Question: It is required to place a number of queens so that there is a queen in each row and column. Find the number of different placements of queens that satisfy the constraint that queens cannot attack each other. At the same time, the newly placed queen cannot be eaten by the existing knight, but there is no need to consider whether the knight will be attacked by the queen.
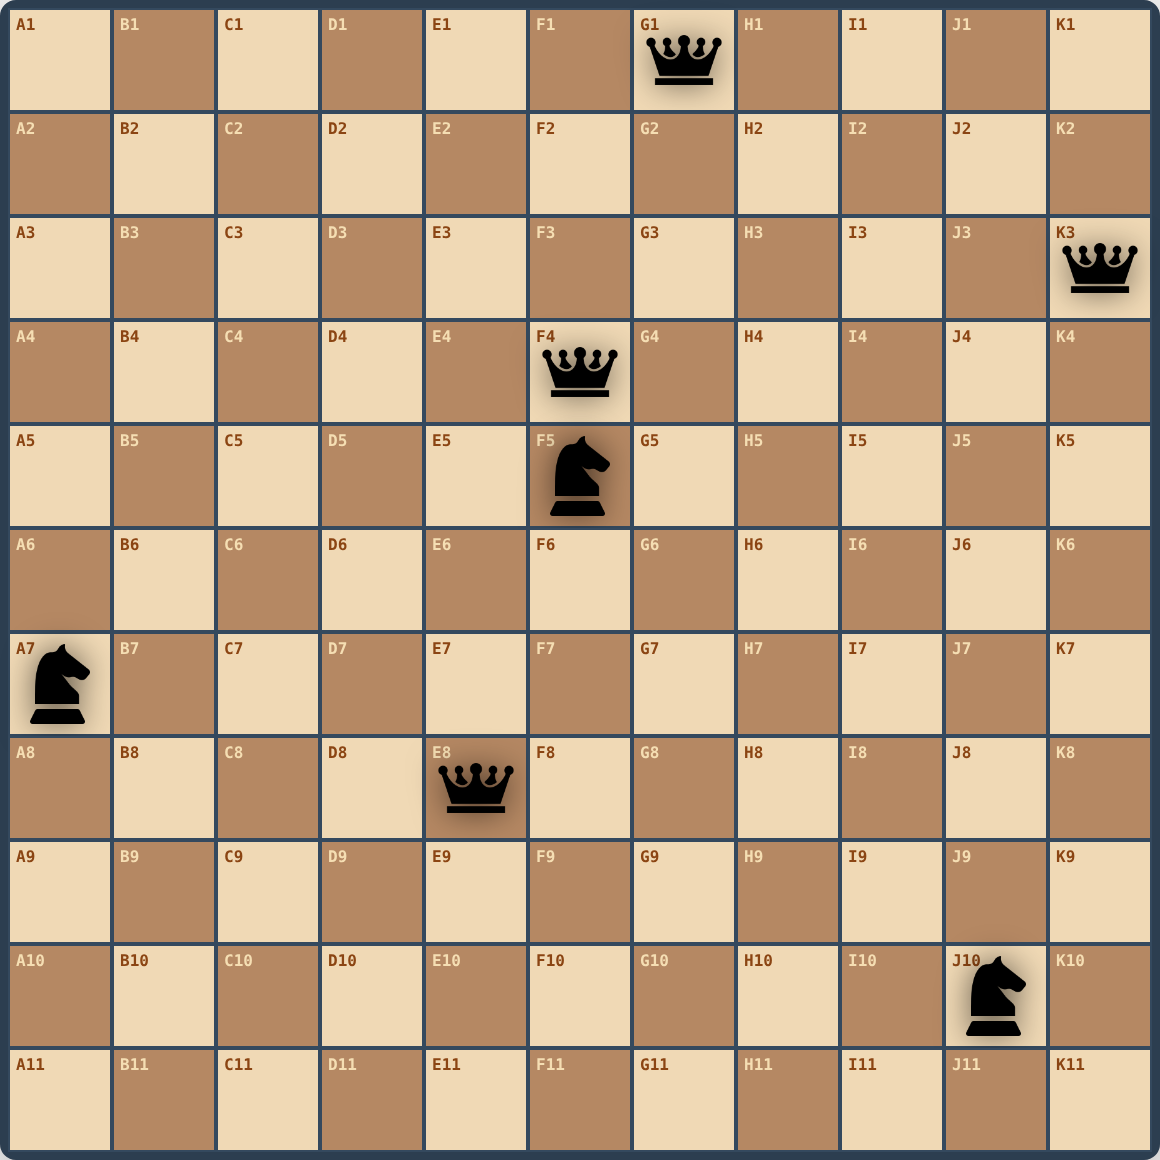
Answer: 2